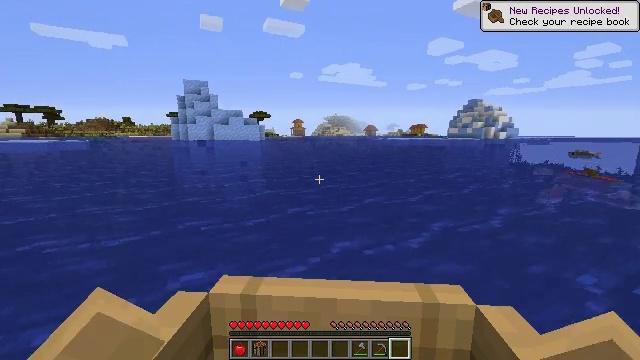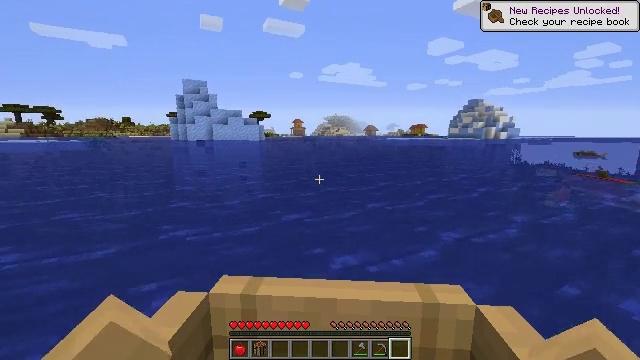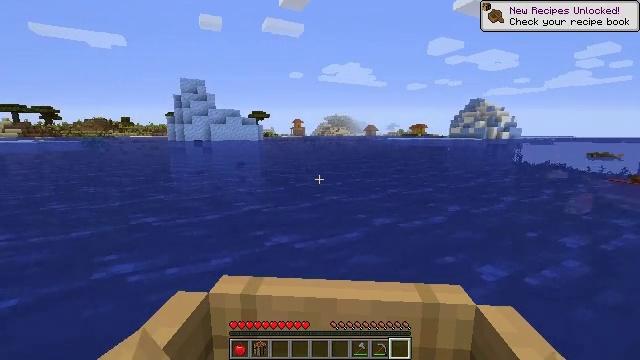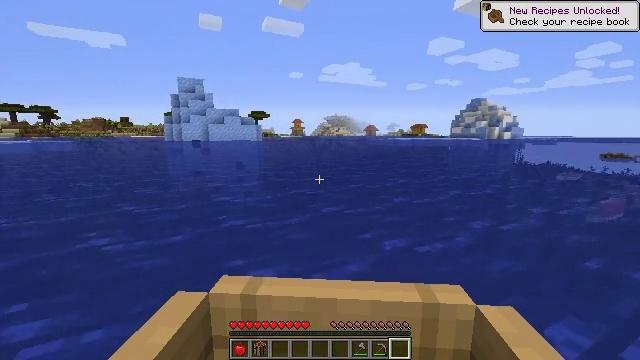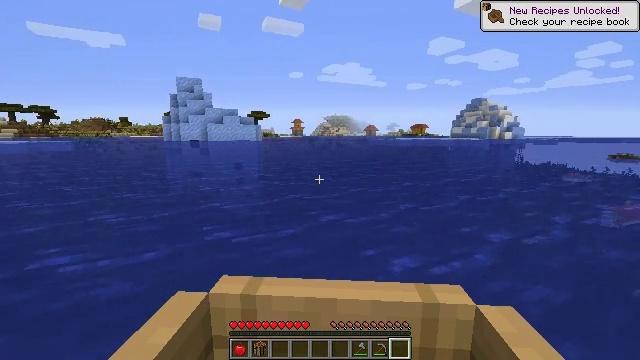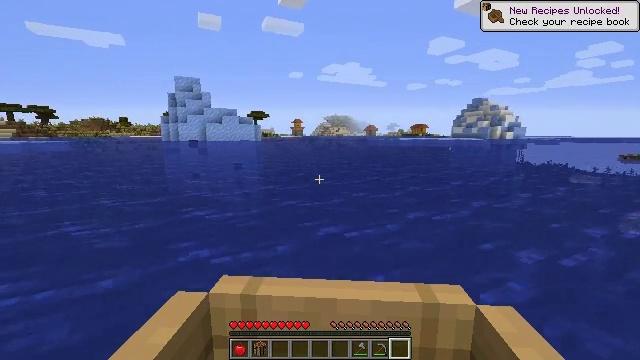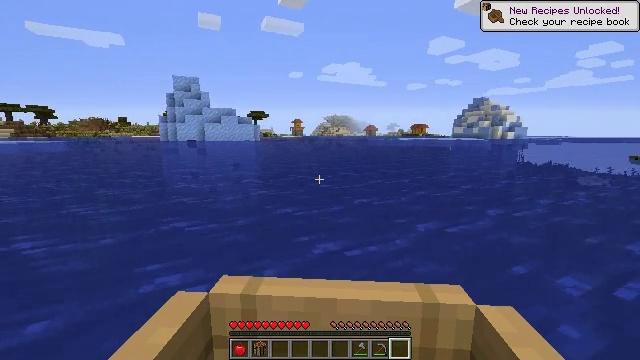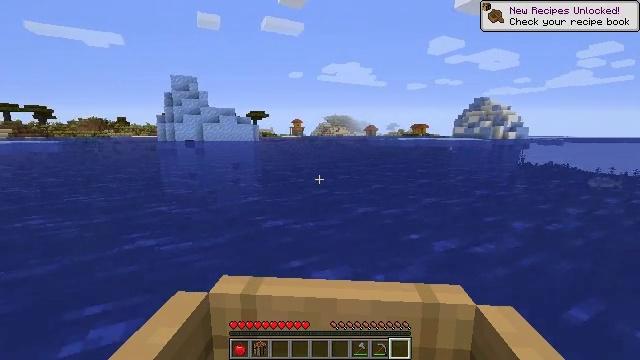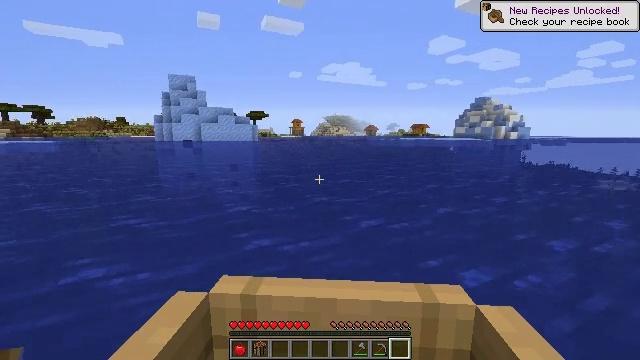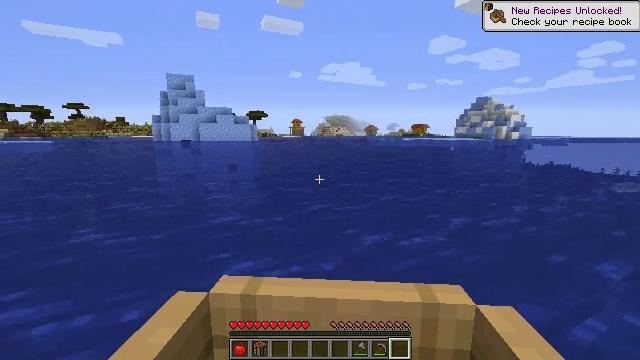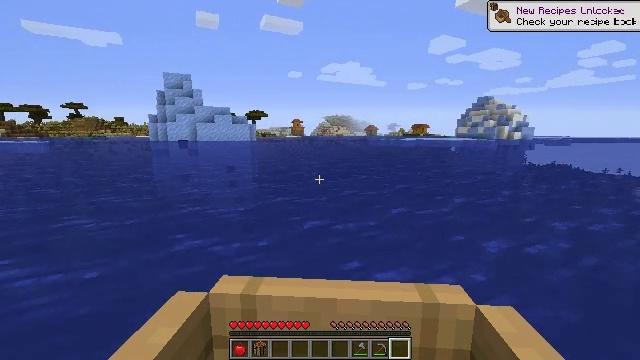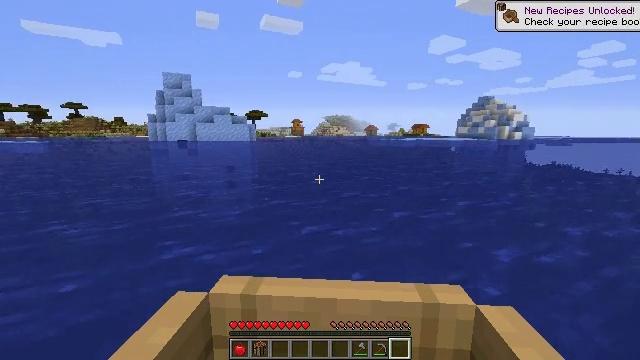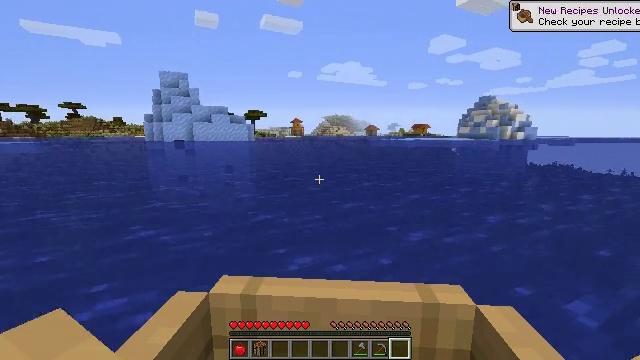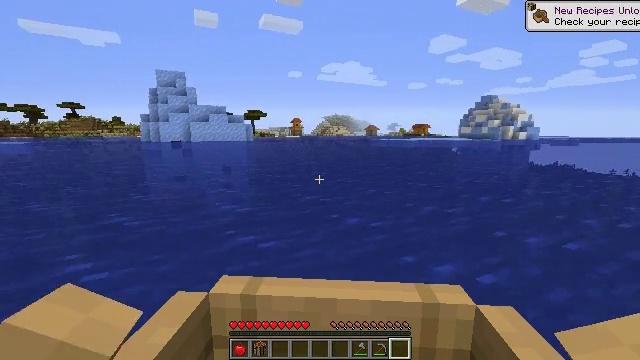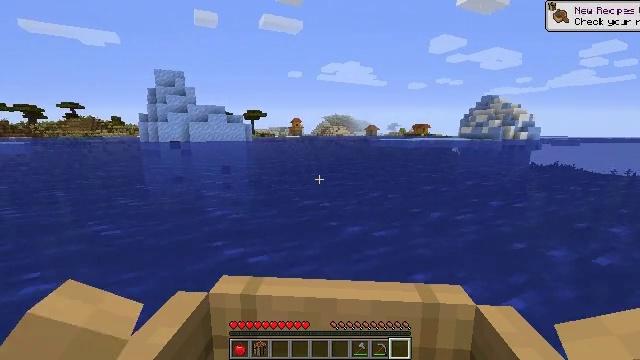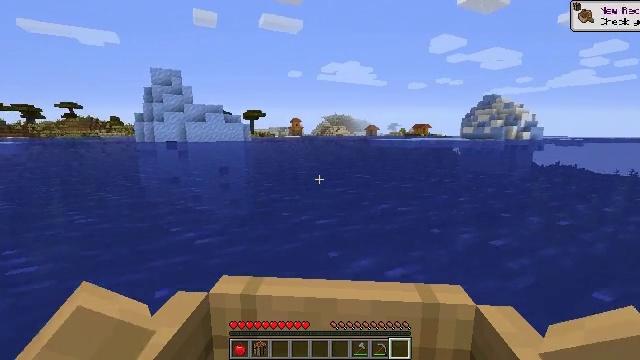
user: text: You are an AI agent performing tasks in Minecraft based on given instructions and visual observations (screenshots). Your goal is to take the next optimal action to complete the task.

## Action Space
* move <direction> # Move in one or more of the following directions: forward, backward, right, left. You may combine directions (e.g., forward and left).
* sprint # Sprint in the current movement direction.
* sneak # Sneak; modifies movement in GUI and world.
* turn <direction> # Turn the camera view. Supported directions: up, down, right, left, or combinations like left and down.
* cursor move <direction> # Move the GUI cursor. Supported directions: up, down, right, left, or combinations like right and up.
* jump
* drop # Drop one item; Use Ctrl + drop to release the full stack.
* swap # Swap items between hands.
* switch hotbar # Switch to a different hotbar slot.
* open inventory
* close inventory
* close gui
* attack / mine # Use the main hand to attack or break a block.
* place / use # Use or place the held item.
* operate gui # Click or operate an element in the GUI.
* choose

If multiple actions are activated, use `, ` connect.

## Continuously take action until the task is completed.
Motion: motion action
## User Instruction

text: Gather an orange bed for future use.
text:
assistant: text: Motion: move forward
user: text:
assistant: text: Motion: move forward
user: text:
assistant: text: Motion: move forward
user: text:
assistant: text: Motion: move forward
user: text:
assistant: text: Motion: move forward
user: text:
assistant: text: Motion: move forward
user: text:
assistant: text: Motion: move forward
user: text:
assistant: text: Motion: move forward
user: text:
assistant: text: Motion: move forward
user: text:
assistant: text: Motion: move forward
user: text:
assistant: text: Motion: move forward
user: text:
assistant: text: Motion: move forward
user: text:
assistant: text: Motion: move forward
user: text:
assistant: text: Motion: move forward
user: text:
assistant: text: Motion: move forward
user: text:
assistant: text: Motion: move forward
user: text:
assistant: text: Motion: move forward
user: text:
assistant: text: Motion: move forward
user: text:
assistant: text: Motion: move forward
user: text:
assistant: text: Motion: move forward
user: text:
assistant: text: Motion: move forward
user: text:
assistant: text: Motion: move forward
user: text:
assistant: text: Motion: move forward, turn left
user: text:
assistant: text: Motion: move forward
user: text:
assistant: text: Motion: move forward
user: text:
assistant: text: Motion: move forward
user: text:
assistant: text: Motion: move forward
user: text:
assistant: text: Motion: move forward
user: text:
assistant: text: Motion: move forward
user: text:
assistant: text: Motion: move forward